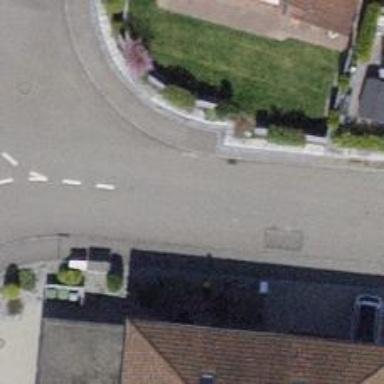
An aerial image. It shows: Unmarked crossing on footway.